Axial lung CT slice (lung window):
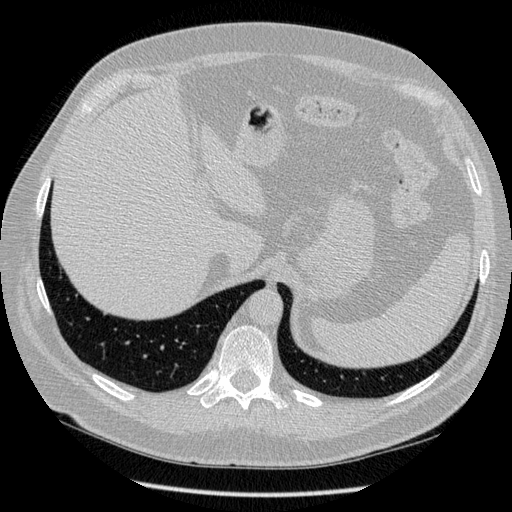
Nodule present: no